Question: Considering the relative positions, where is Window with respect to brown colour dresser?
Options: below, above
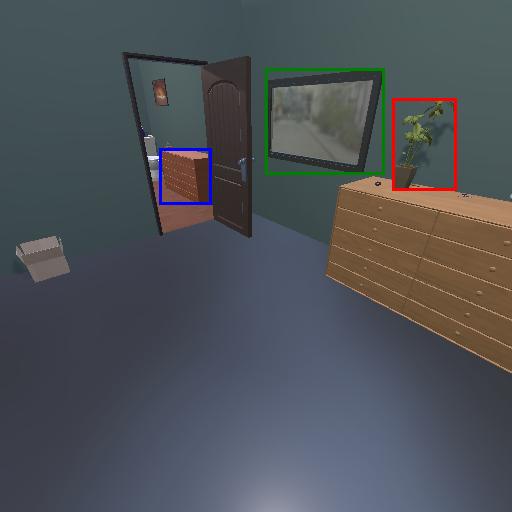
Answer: below